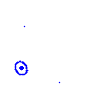
Particle: proton